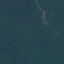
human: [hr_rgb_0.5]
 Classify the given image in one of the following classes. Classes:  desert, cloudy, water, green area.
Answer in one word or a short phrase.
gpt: green area